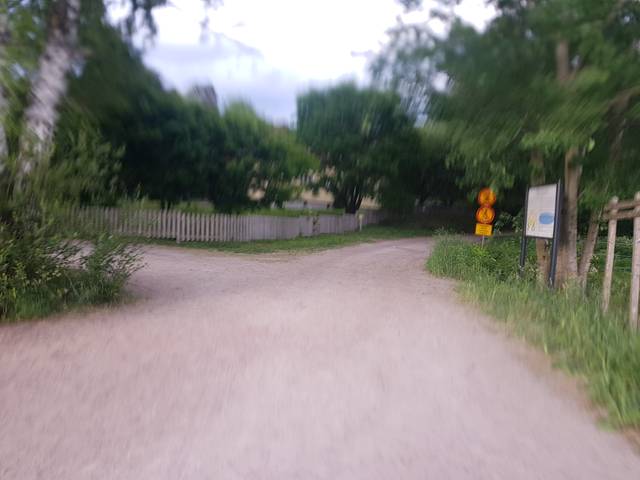
Region: Finland
Coordinates: 60.221, 25.015